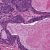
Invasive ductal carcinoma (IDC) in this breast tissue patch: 0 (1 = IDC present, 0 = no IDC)